Interaction volume radius: 10 \u00c5
Interaction volume height: 20 \u00c5
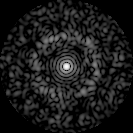
Disorder parameter: 0.8132